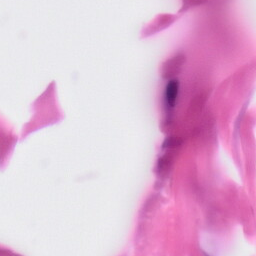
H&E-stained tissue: Skin